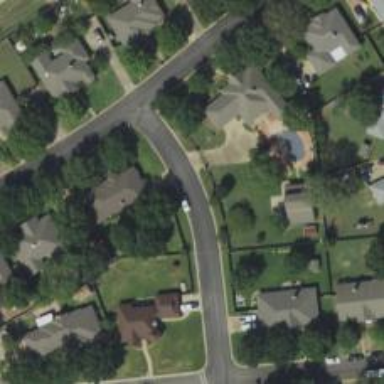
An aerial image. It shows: Residential road.